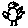
Label: bird